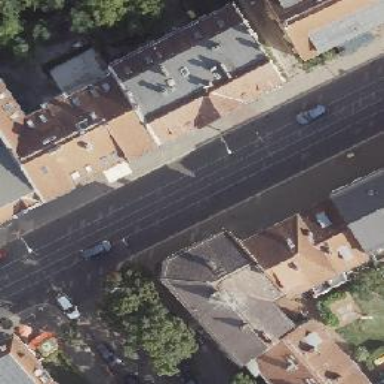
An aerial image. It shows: Apartments building with gabled roof oriented along the building.